Breast ultrasound image
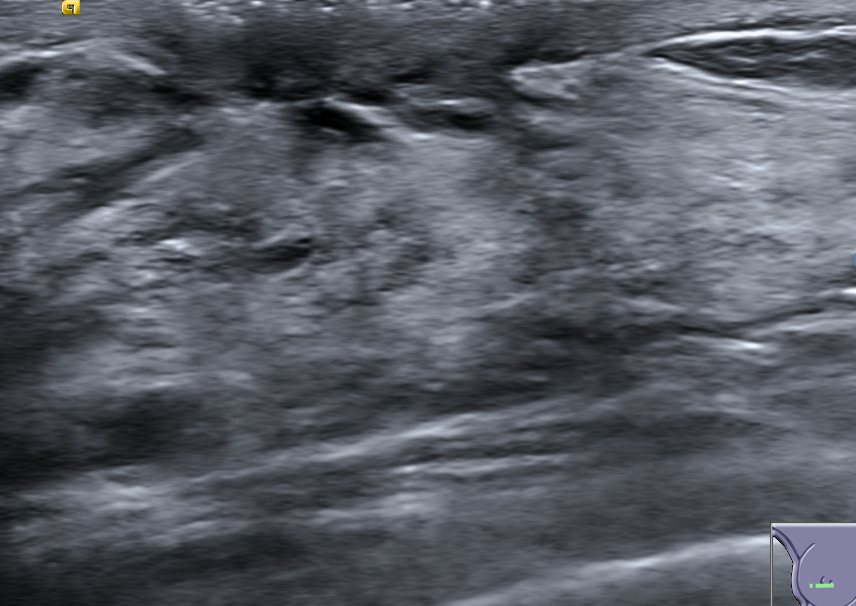
Diagnosis: normal